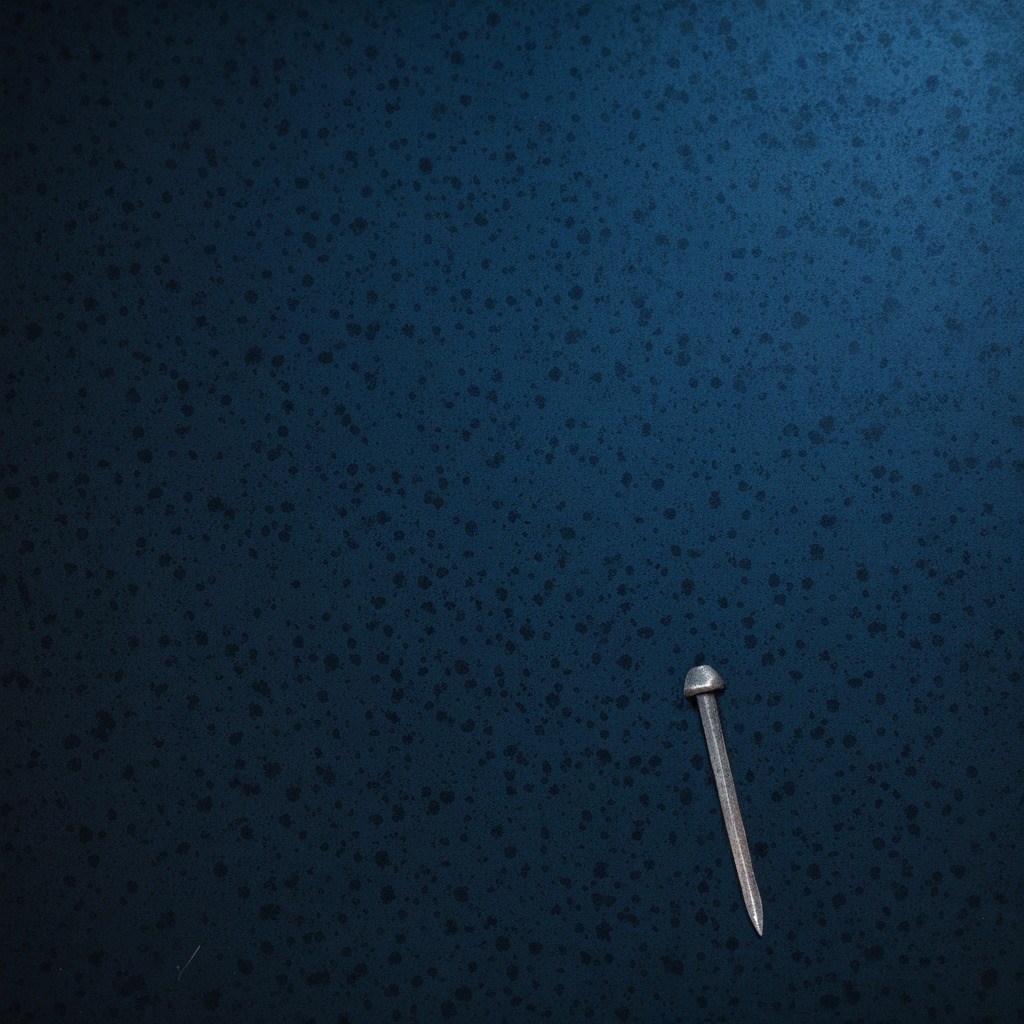
An iron nail is lying on the granite tabletop.